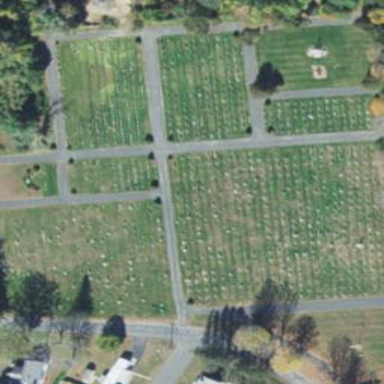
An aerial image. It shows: Cemetery with historic significance.